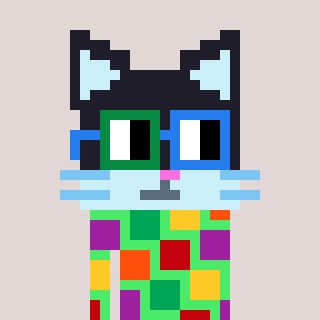
a pixel art character with square green and blue glasses, a cat-shaped head and a teal-colored body on a warm background